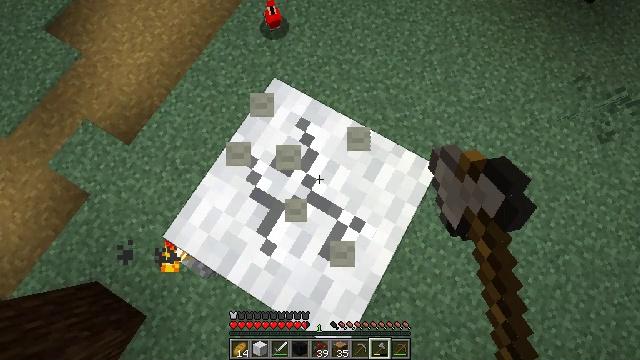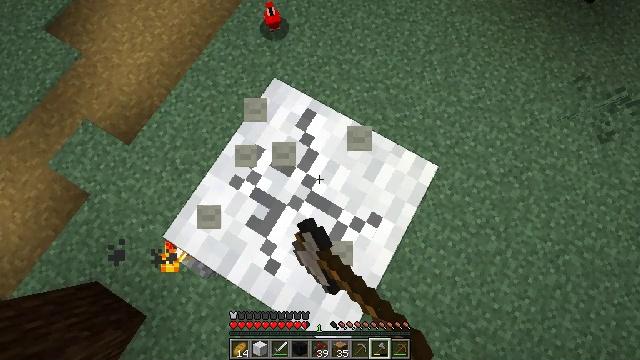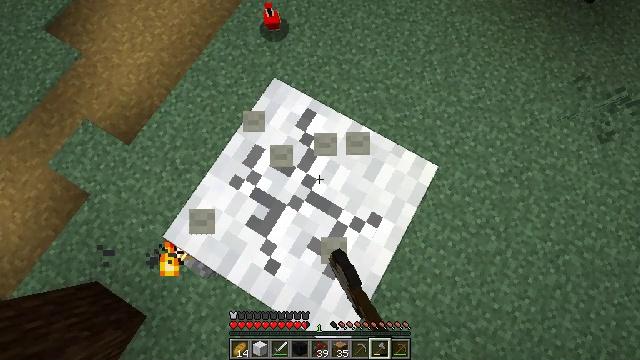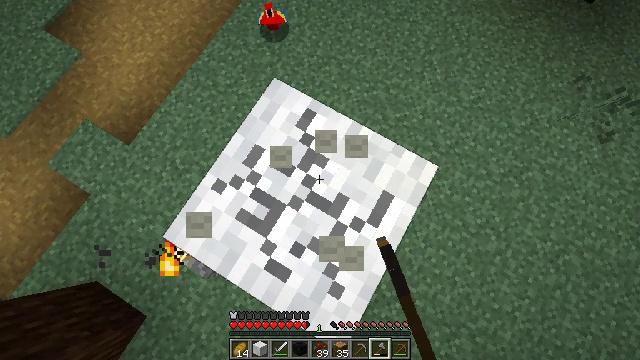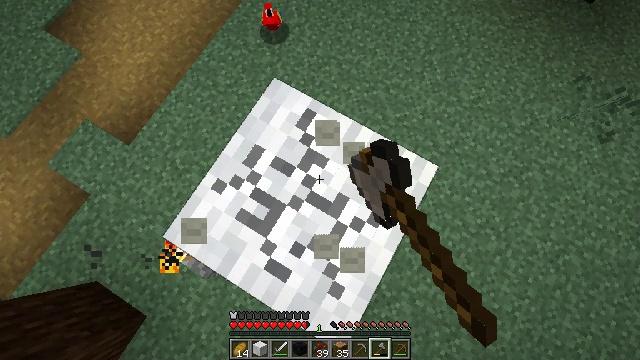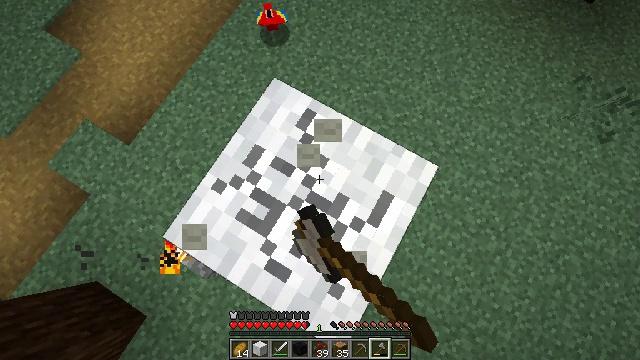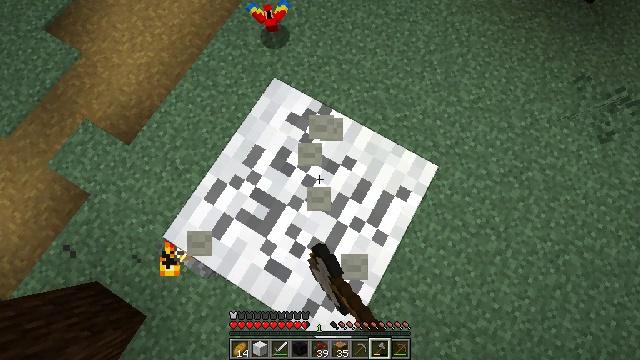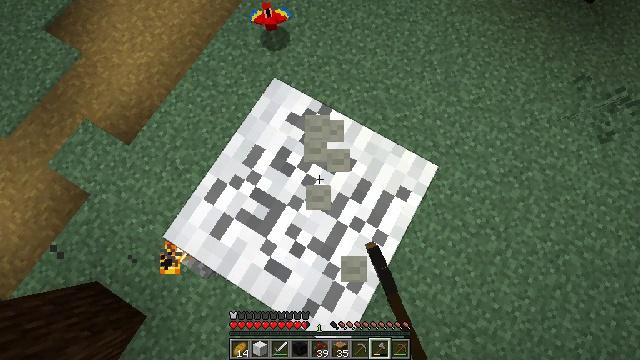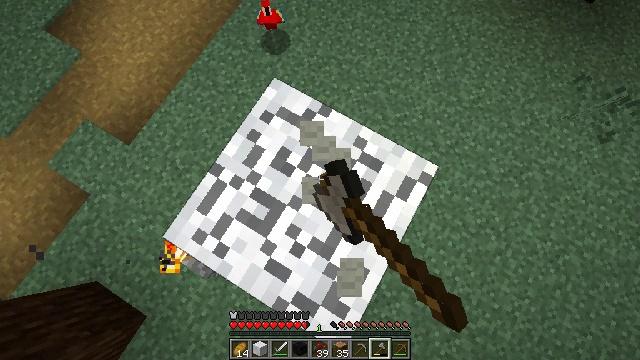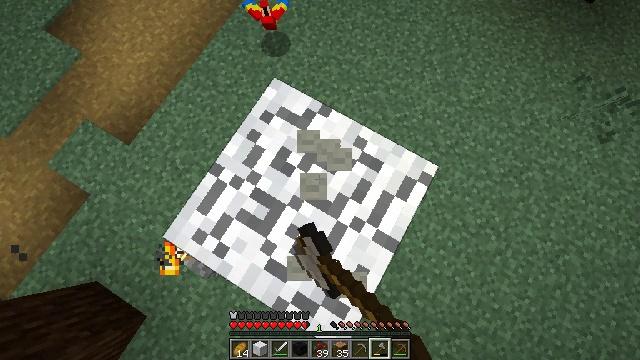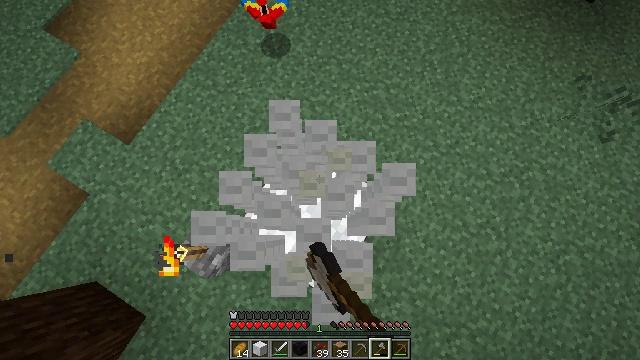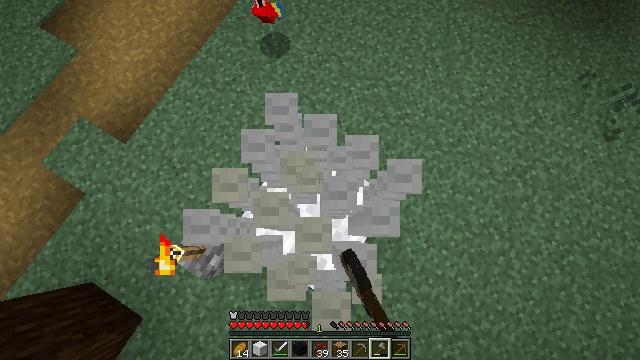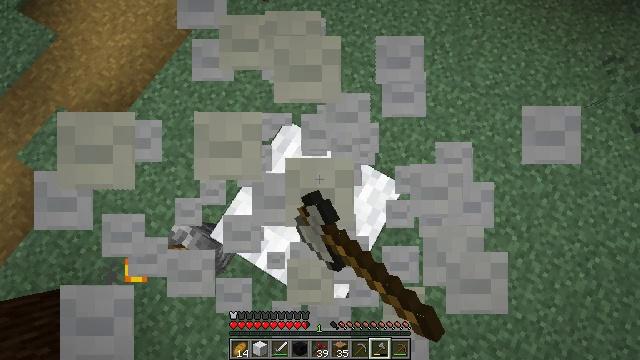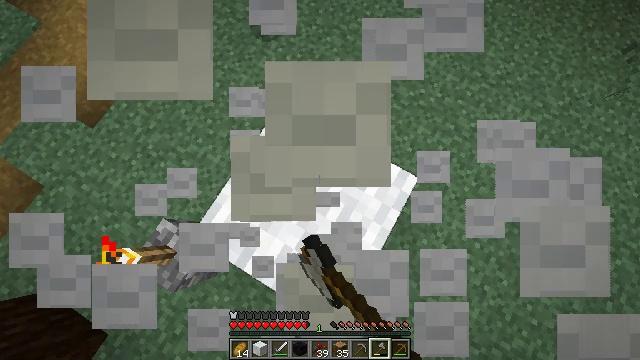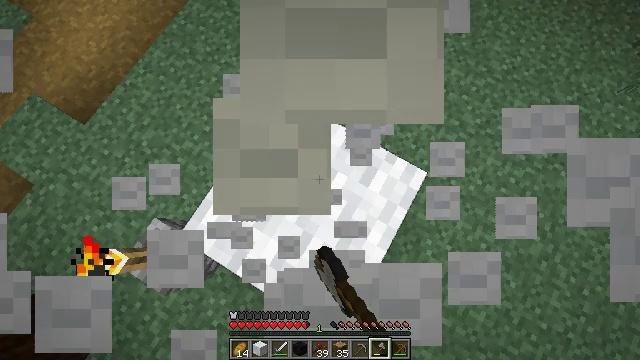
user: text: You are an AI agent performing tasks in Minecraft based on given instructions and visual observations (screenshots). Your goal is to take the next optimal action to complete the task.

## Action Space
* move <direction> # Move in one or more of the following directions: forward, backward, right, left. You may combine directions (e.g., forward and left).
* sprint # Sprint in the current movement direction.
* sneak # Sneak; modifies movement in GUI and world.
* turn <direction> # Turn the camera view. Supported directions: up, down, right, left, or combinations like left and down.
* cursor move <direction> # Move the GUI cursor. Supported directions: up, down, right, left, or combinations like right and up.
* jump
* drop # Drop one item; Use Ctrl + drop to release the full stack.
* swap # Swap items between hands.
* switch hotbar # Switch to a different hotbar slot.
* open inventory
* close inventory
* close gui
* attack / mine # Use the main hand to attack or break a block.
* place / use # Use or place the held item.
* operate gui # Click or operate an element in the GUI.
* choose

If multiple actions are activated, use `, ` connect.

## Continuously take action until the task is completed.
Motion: motion action
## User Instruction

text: Break the white wool for crafting.
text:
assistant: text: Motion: sneak, attack / mine
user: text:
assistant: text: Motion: sneak, attack / mine
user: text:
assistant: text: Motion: sneak, attack / mine
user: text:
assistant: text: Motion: sneak, attack / mine
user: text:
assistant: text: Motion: sneak, attack / mine
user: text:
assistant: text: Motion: sneak, attack / mine
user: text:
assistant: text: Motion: sneak, attack / mine
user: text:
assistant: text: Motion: sneak, attack / mine
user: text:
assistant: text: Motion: sneak, attack / mine
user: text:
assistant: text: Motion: sneak, attack / mine
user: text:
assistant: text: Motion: sneak, attack / mine
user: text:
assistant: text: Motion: sneak, attack / mine
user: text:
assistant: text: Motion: sneak, attack / mine
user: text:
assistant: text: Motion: sneak, attack / mine
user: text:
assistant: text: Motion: sneak, attack / mine